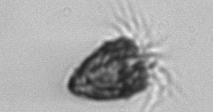
Label: Ciliophora